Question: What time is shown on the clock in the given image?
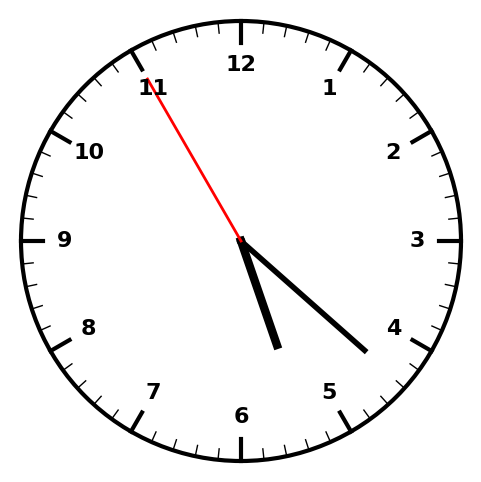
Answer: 05:21:55